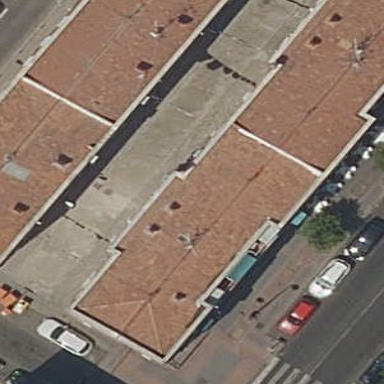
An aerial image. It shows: Apartment building with hipped roof.